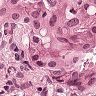
Metastatic tissue present: yes